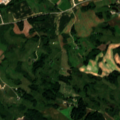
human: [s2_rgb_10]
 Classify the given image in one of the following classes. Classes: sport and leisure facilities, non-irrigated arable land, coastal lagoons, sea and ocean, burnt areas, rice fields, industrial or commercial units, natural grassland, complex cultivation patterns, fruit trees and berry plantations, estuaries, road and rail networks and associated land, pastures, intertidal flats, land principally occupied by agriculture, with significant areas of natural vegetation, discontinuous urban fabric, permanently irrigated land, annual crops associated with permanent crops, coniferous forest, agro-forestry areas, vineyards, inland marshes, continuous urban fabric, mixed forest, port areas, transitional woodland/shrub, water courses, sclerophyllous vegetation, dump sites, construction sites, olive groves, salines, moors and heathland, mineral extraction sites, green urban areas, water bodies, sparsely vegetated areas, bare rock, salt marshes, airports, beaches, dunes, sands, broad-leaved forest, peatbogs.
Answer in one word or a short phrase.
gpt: discontinuous urban fabric, non-irrigated arable land, pastures, complex cultivation patterns, land principally occupied by agriculture, with significant areas of natural vegetation